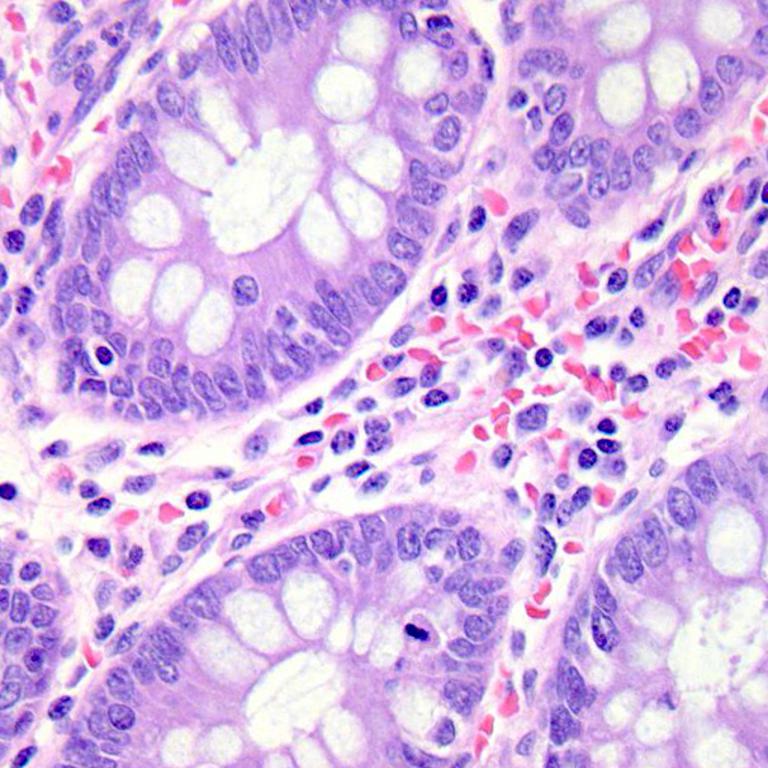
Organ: colon
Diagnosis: benign